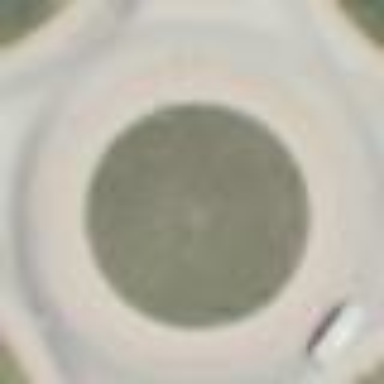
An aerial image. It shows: Primary highway intersecting roundabout.